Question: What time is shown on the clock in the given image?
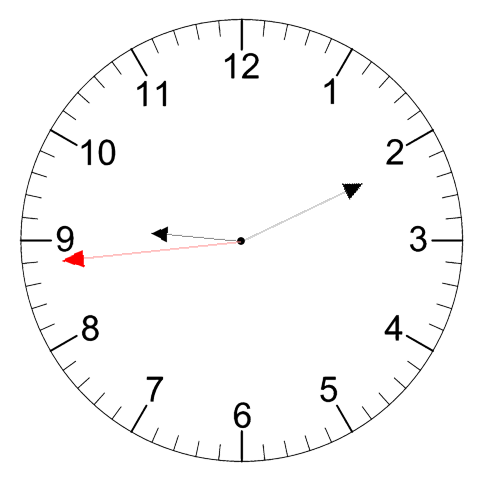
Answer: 09:10:44